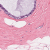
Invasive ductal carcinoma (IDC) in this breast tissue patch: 0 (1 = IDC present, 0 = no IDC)